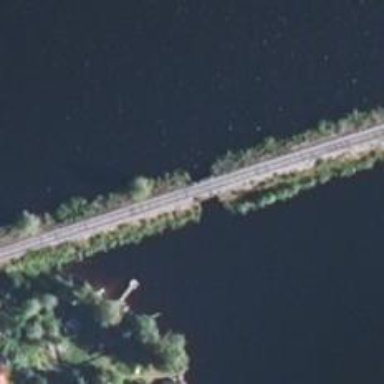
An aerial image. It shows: Railway tracks on embankment with track class of B1.